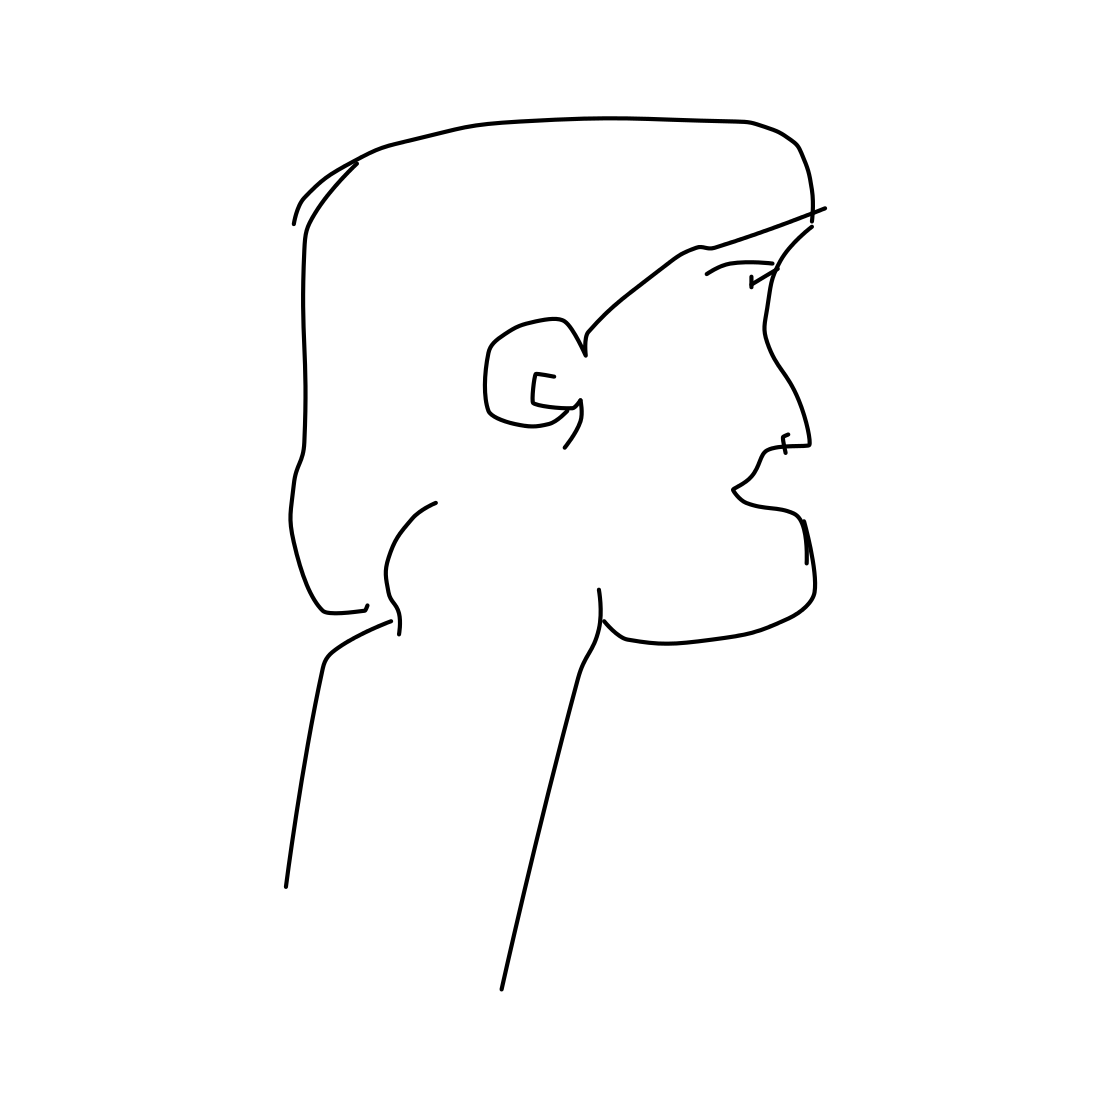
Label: head